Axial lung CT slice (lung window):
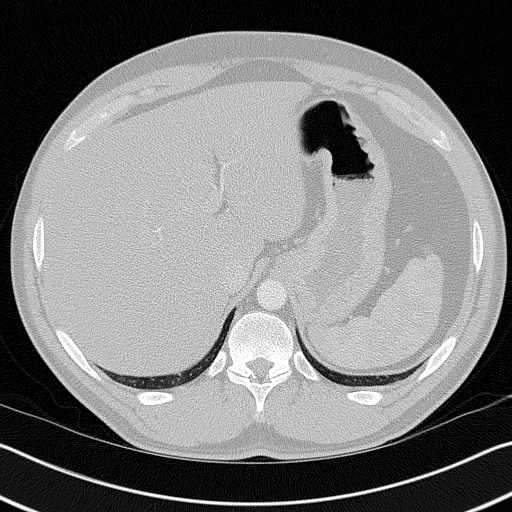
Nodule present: no